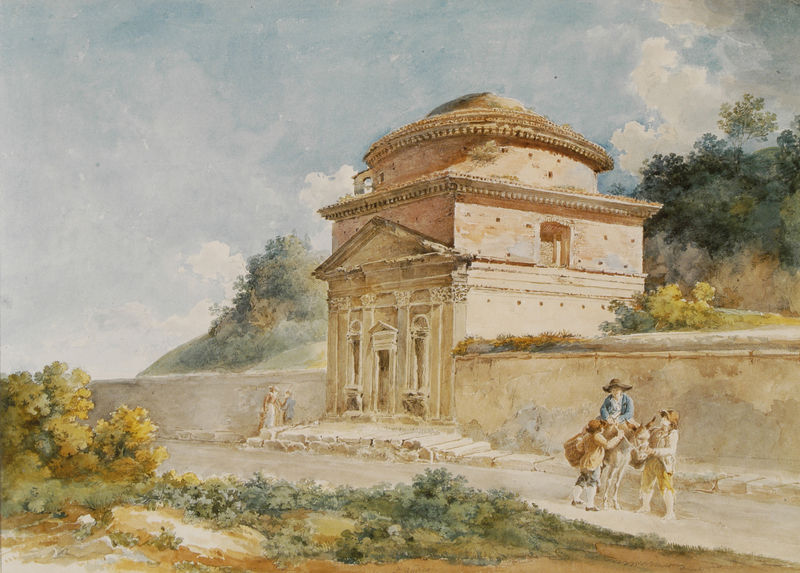
Titel: Die Kirche San Andrea in der Via Flaminia
Künstler: Johann Georg von Dillis
Standort: München
Institution: Staatliche Graphische Sammlung
Schlagwörter: baum, berg, blau, blätter, gemälde, gruppe, himmel, mann, schatten, wolken, aquarell, bäume, frauen, gelb, grün, landschaft, menschen, sand, äste, braun, fenster, frau, hell, hut, hüte, kleider, licht, männer, pfeiler, strasse, säule, säulen, tür, weiss, dach, gebäude, gras, haus, rot, tier, weg, wiese, wolke, beige, gespräch, malerei, alt, jacke, wand, architektur, kleidung, mensch, sockel, stein, steine, ast, gräser, hügel, natur, strauch, busch, büsche, gebüsch, kirche, pfad, sonne, sträucher, drei, kind, paar, blatt, pflanze, pflanzen, wald, anhöhe, bauern, esel, kinder, kreis, pferd, reiter, rund, reiten, sommer, italien, jungen, heiß, berge, hitze, verlassen, giebel, mauer, farbe, tag, geröll, ausflug, pilaster, rand, kuppel, querformat, treppe, treppen, strohhut, strohhüte, korb, stimmung, stufe, stufen, plinthe, junge, bauer, tor, wände, eingang, ruine, antike, palast, spaziergang, idyllisch, moos, barfuß, kapitelle, rom, kapitell, würfel, portal, villa, gesims, quader, sandstein, mauern, portikus, antik, reise, wanderer, kapelle, tempel, pavillon, packesel, basis, wanderung, antikisch, steinhaus, römisch, grabmal, toskana, gibel, lisenen, tambourin, ädikula, attika, rondell, zentralbau, dreiecksgibel, rotunde, basen, lisene, palladio, rundbau, dack, villa rotonda, maue, zugemauert, engang, hause, f´gras, meditera, menschen hut, paladianismus, portiko, build, gebäöude, mausoläum